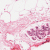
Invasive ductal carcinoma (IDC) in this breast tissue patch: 0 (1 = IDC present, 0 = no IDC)